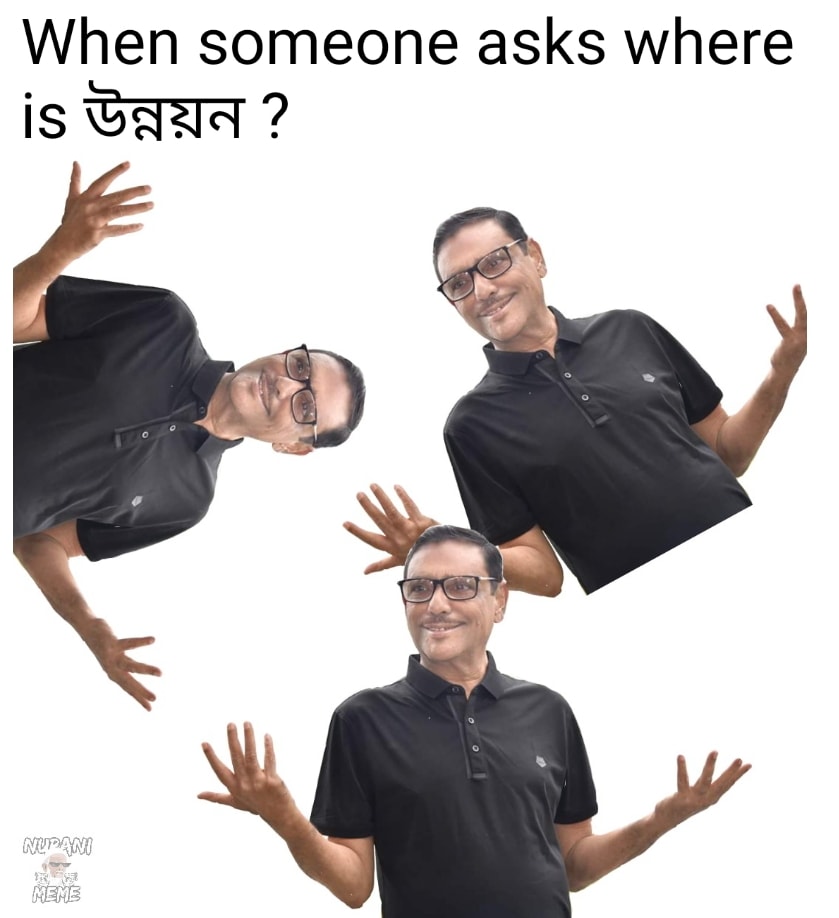
Caption: When someone asks where is উন্নয়ন ?
Label: hate